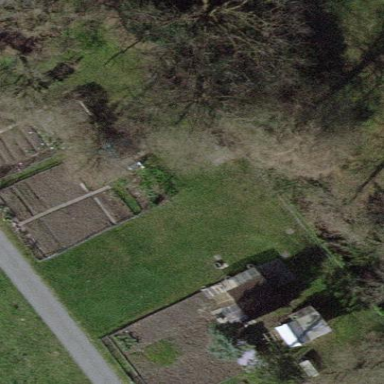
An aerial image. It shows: Area designated for allotments.